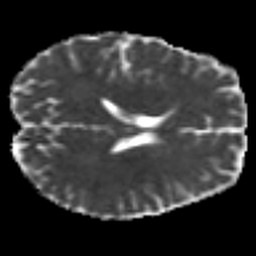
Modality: MD
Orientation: axial
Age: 21
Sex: male
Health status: ill
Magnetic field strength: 3 T
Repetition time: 9 s
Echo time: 0.093 s